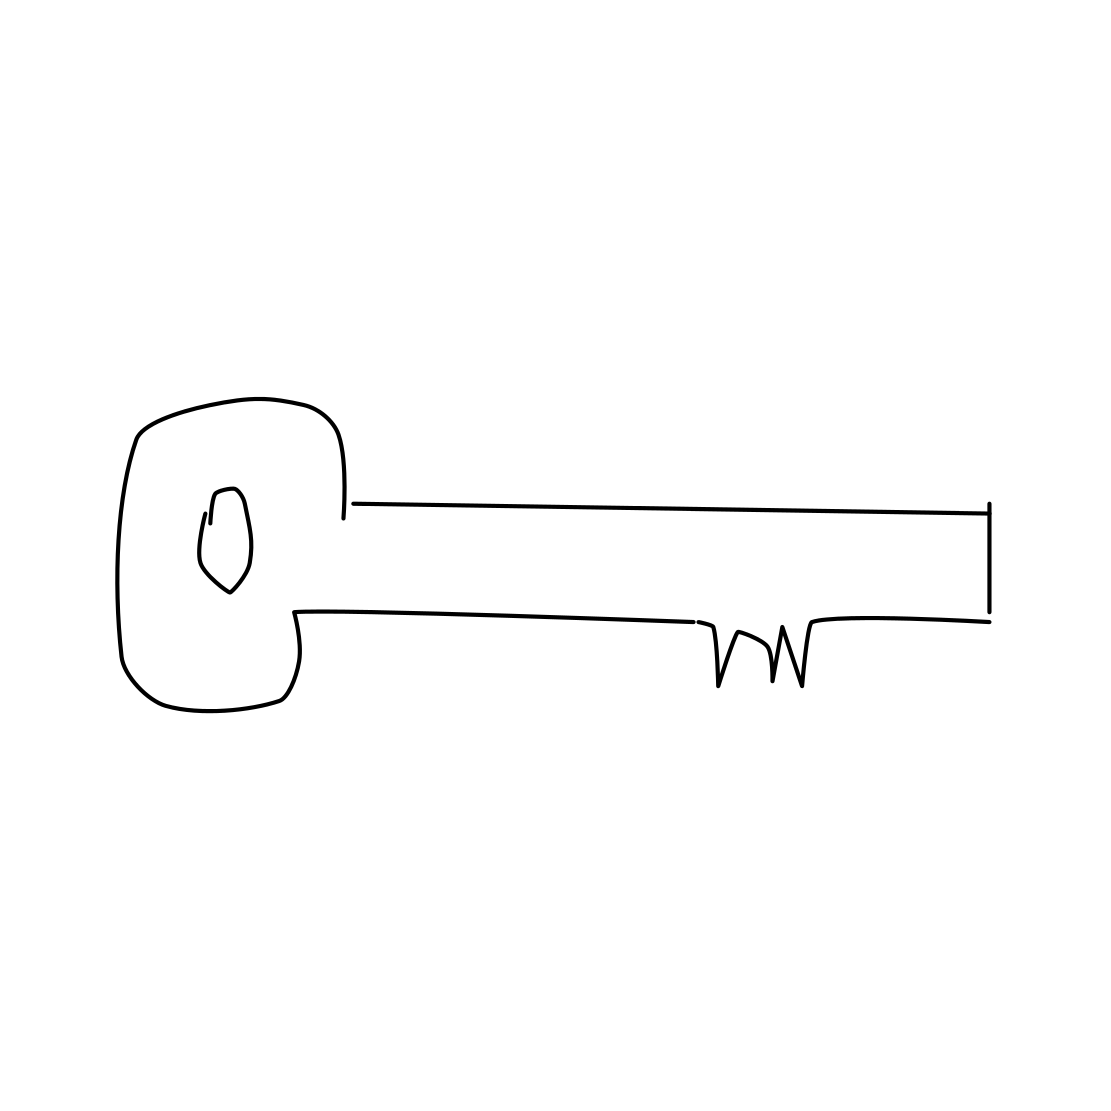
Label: key